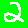
Digit: 2